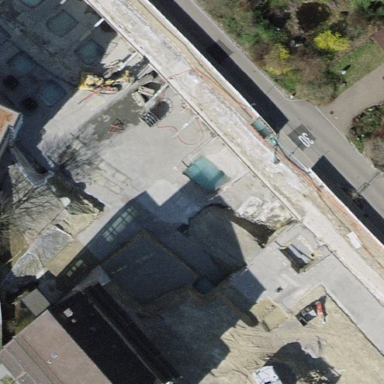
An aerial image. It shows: Building with flat roof.